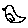
Label: bird